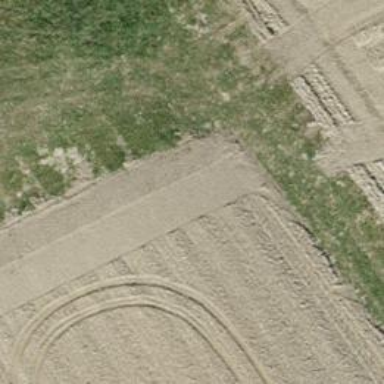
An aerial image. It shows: Track with very rough surface.